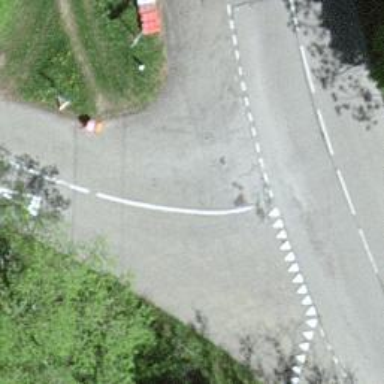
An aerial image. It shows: Road with "give way" sign.